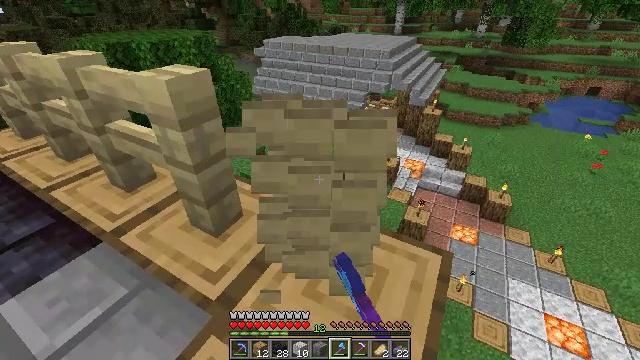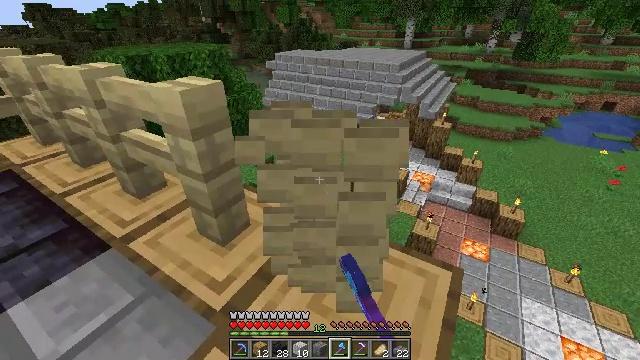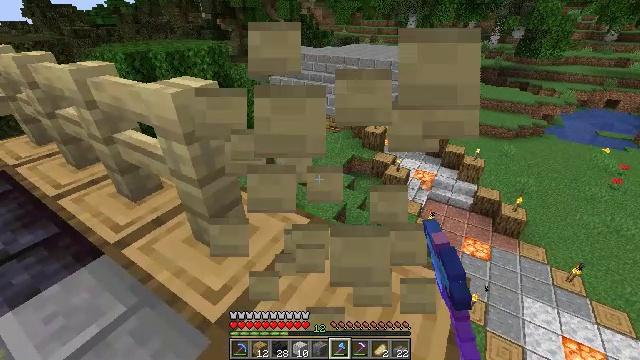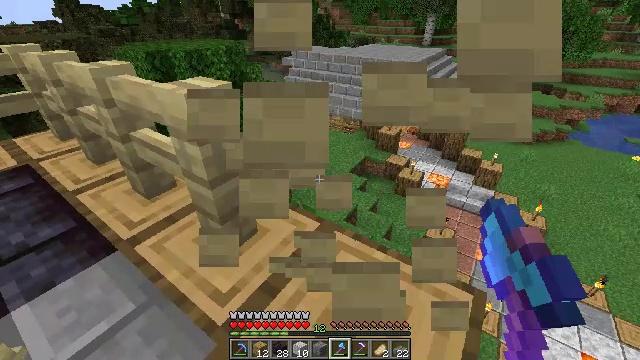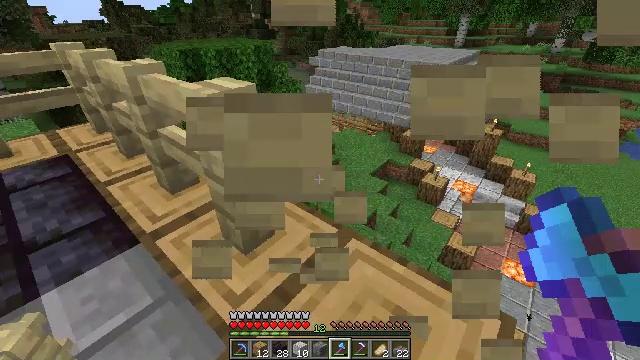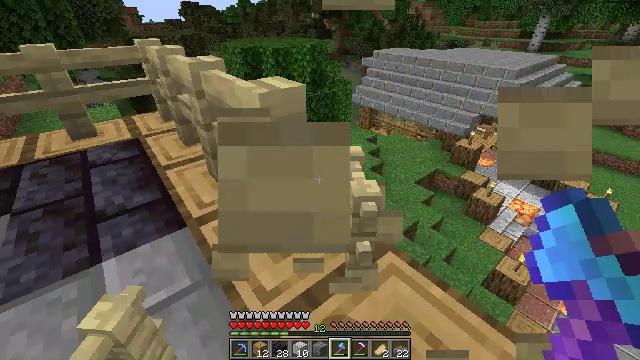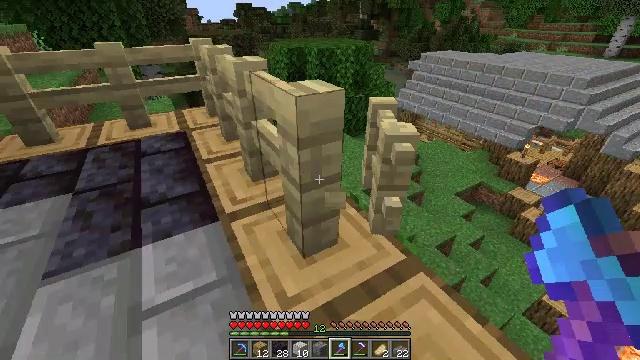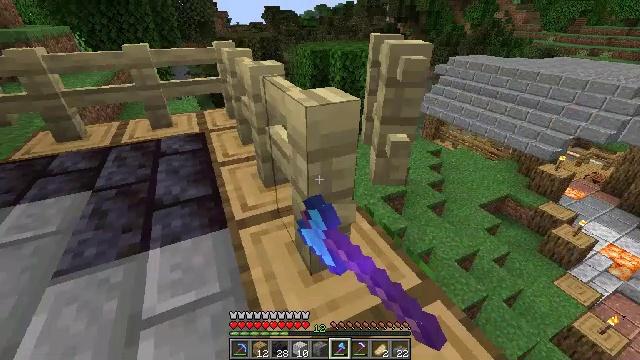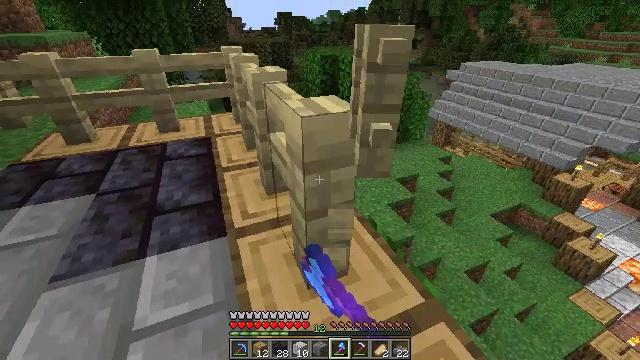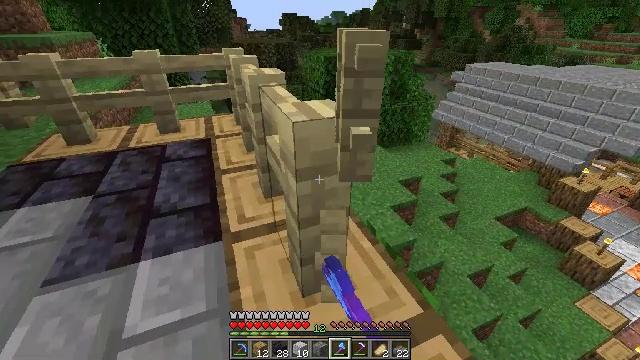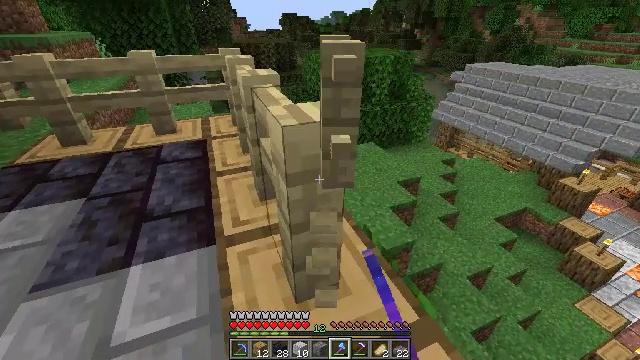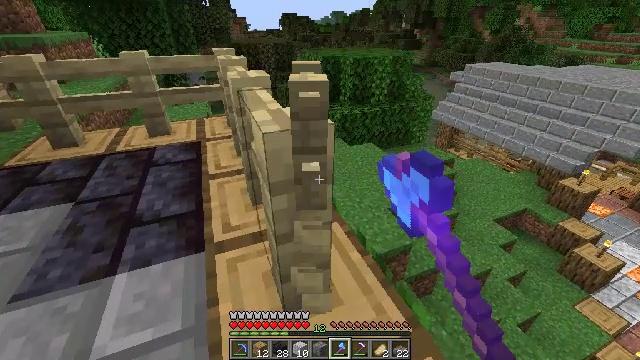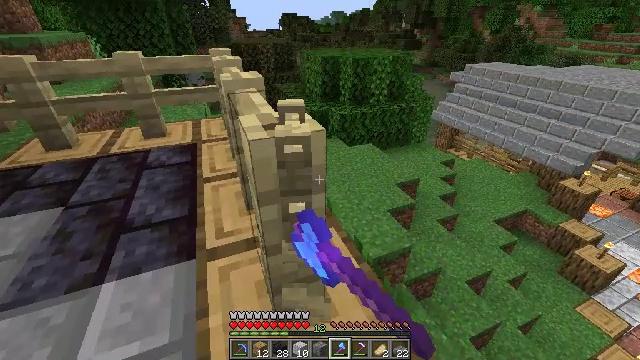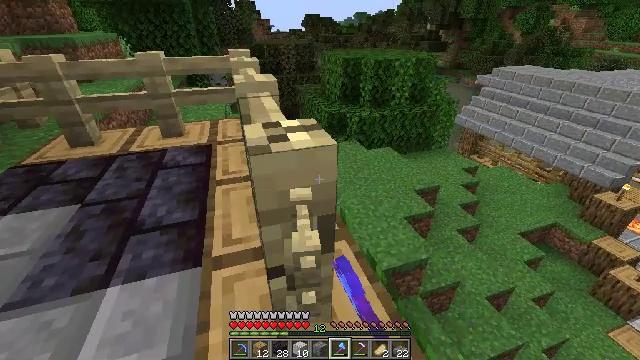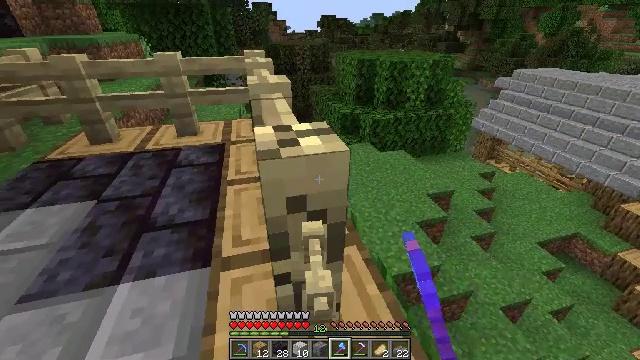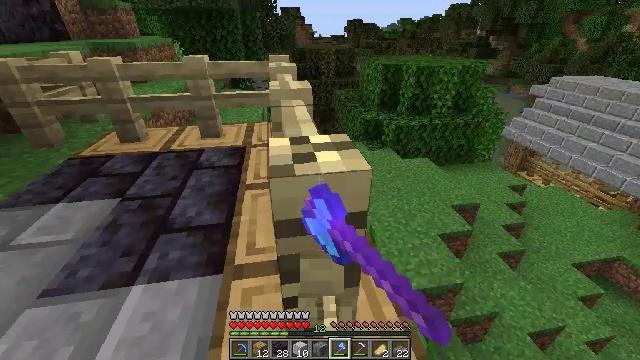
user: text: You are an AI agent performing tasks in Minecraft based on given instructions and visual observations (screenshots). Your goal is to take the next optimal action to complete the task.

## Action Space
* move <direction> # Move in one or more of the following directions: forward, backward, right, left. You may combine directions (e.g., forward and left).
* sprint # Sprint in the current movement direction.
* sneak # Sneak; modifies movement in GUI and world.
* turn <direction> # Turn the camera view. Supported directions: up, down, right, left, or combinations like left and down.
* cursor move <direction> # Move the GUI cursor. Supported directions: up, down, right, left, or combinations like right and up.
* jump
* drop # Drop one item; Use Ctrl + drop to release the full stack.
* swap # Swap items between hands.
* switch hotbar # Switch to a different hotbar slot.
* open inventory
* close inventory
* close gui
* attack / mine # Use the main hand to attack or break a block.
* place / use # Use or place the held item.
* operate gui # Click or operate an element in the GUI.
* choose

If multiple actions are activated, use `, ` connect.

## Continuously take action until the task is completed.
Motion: motion action
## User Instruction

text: Left click to destroy the birch fence.
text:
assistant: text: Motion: move forward, sneak, turn left and up, attack / mine
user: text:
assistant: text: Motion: move forward, sneak, attack / mine
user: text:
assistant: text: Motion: move forward, sneak, turn left, attack / mine
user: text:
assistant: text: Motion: move forward, sneak, turn left, attack / mine
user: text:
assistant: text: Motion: move forward, sneak, turn left, attack / mine
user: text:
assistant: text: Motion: move forward, sneak, turn left, attack / mine
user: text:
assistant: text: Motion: move forward and move right, sneak, turn left, attack / mine
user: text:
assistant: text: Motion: move forward and move right, sneak, turn left, attack / mine
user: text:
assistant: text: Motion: move forward and move right, sneak, attack / mine
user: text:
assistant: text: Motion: move forward and move right, sneak, attack / mine
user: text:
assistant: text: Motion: move forward, sneak, attack / mine
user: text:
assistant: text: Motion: move forward, sneak, attack / mine
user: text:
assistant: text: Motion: move forward, sneak, turn left, attack / mine
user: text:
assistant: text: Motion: move forward, sneak, turn left, attack / mine
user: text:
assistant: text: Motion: move forward, sneak, turn left, attack / mine
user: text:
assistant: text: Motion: move forward, sneak, turn left, attack / mine
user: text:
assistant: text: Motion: move forward, sneak, attack / mine
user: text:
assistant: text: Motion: move forward, sneak, attack / mine
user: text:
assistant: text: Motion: move forward, sneak, attack / mine
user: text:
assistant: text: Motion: move forward, sneak, attack / mine
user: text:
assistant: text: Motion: move forward, sneak, attack / mine
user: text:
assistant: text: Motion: move forward, sneak, turn up, attack / mine
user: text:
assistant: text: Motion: move forward, sneak, turn up, attack / mine
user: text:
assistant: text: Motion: move forward, sneak, attack / mine
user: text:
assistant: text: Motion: move forward, sneak, attack / mine
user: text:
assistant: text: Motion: move forward, sneak, attack / mine
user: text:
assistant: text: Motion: move forward, sneak, attack / mine
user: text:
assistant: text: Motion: move forward, sneak, attack / mine
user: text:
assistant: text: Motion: move forward, sneak, turn left, attack / mine
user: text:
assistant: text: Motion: move forward, sneak, turn left and up, attack / mine